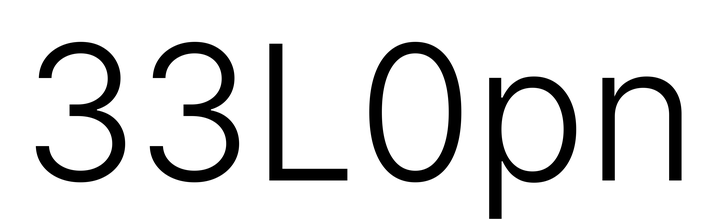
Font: Inter_Light